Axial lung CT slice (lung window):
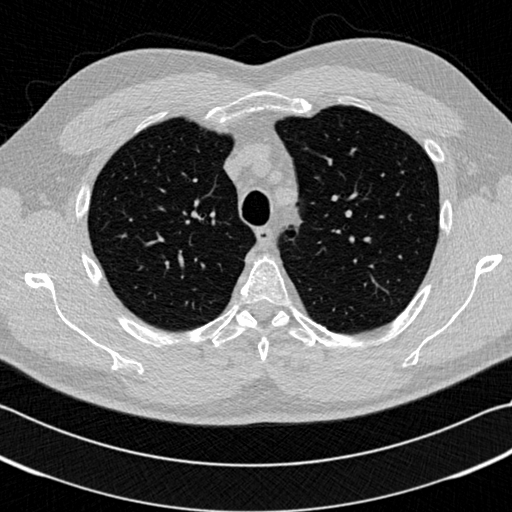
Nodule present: no